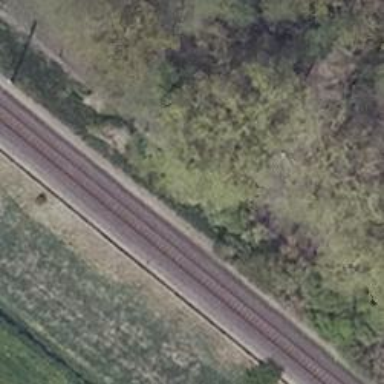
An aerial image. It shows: Railway signal.